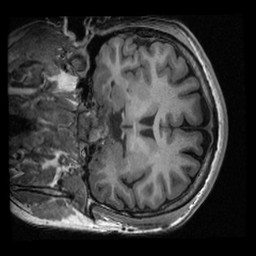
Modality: T1w
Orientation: coronal
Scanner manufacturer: ge
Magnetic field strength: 3 T
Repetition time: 0.007684 s
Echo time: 0.002936 s